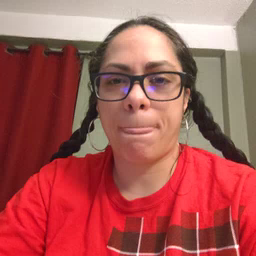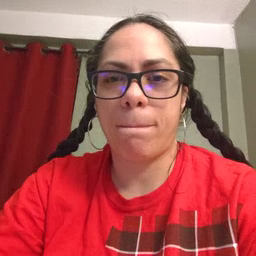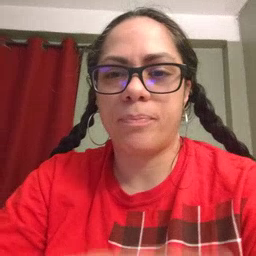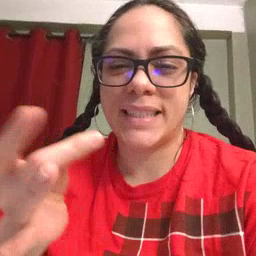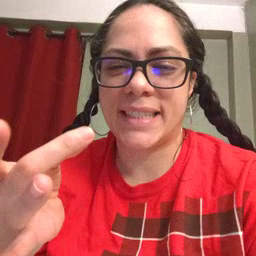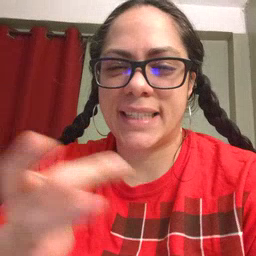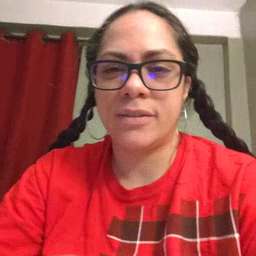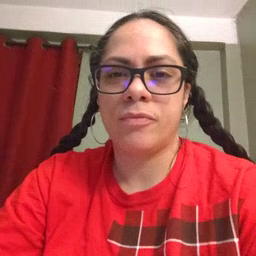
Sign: sticky